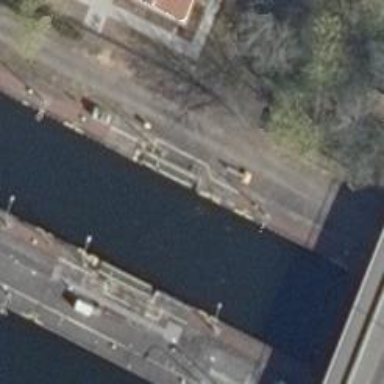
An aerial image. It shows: Lock gate on waterway.